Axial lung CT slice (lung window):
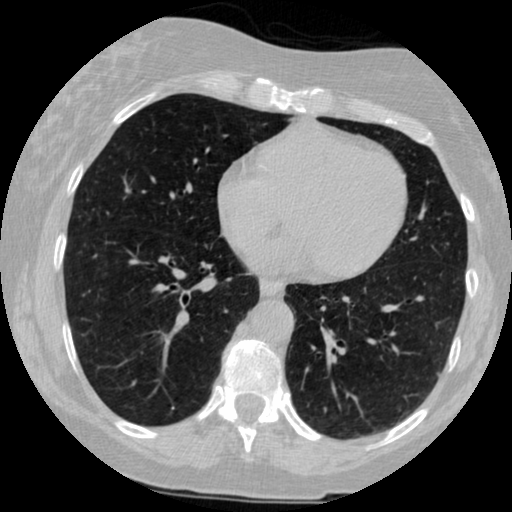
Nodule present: yes
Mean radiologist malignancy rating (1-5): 2.333